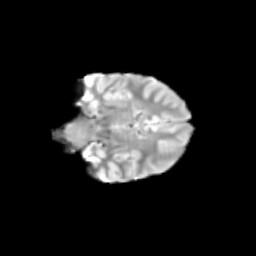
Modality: T2w
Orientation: coronal
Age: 11
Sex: female
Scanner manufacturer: siemens
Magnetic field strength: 3 T
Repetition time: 3.8 s
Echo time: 0.07 s